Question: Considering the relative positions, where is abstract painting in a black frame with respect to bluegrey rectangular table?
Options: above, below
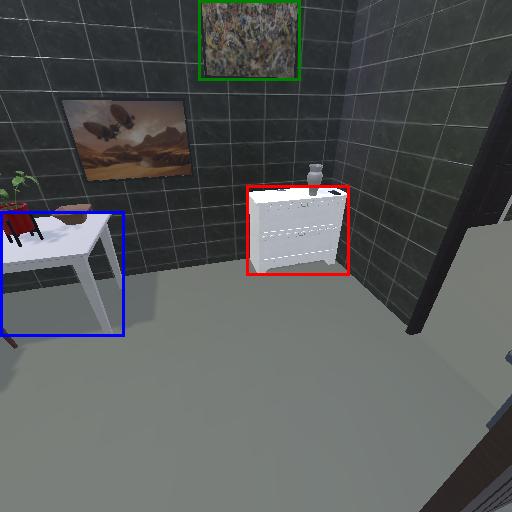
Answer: above